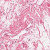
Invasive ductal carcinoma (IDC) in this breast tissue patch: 0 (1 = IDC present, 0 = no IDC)